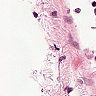
Metastatic tissue present: no